Here is a 2-D grayscale rendering of raw bearing vibration samples (signal-to-image). Based on the visible evidence, which condition applies: normal, inner_race, outer_race, ball?
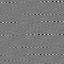
Answer: outer_race